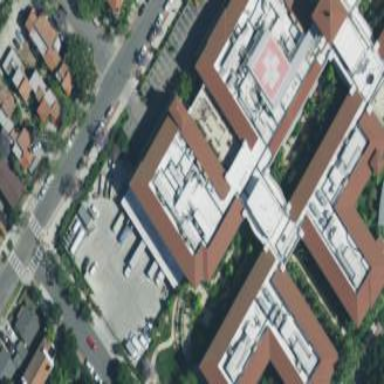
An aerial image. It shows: Hospital building.